Field crop: tomato
Growth stage: 1
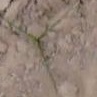
Species: cyperus